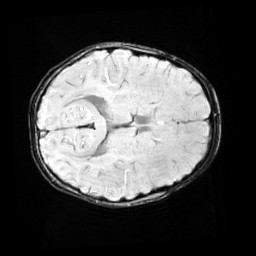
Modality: SWI
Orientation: axial
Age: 11
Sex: female
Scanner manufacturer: siemens
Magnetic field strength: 3 T
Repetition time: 0.027 s
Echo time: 0.02 s